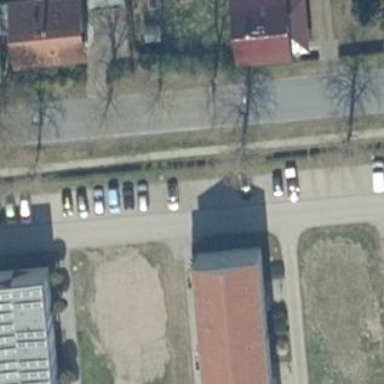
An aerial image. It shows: Parking area with surface.